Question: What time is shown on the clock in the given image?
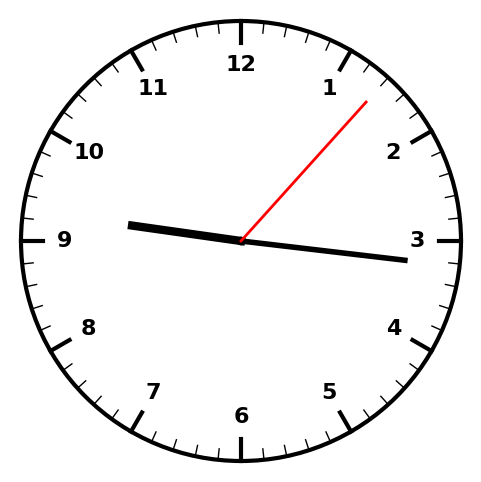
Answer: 09:16:07